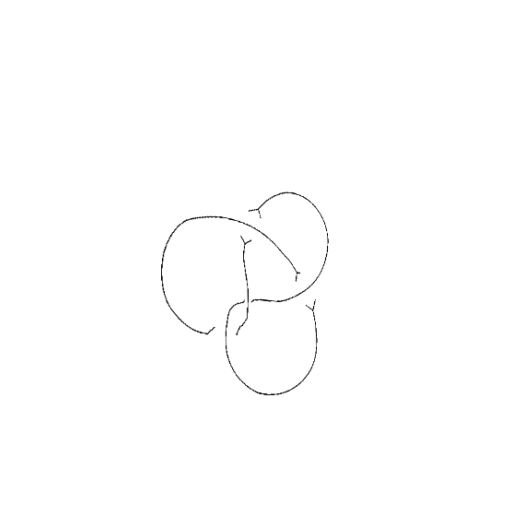
Crossing number: 4